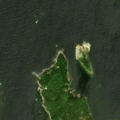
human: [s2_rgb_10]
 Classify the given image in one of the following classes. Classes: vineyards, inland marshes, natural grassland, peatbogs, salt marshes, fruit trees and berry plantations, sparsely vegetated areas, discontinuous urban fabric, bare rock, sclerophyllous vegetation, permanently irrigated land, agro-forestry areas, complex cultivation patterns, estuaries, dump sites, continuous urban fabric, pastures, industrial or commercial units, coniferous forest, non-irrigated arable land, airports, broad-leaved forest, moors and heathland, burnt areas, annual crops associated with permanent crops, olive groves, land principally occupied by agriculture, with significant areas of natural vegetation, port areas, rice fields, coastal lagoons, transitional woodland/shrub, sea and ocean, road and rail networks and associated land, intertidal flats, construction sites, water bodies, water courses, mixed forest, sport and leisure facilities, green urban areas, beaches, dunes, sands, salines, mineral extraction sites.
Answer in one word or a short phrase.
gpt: mixed forest, sea and ocean